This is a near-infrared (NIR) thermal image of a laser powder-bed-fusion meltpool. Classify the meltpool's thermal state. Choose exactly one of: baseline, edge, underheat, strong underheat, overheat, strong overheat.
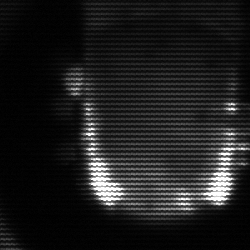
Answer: baseline